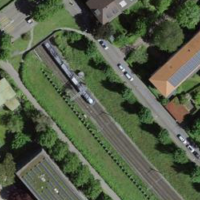
EUNIS habitat code: 57
Species observed at this site:
Graphosoma italicum
Berberis vulgaris